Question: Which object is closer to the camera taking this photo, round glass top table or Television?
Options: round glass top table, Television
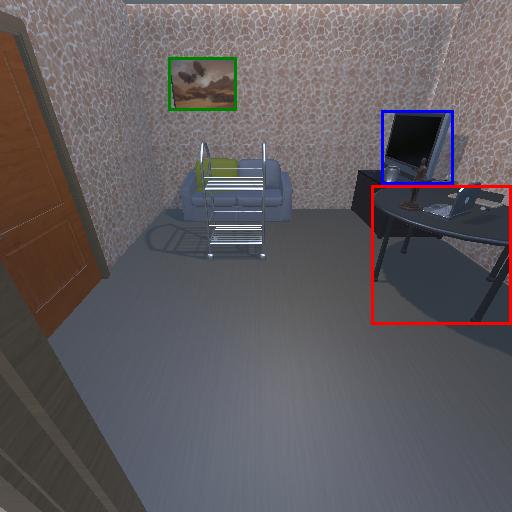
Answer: round glass top table